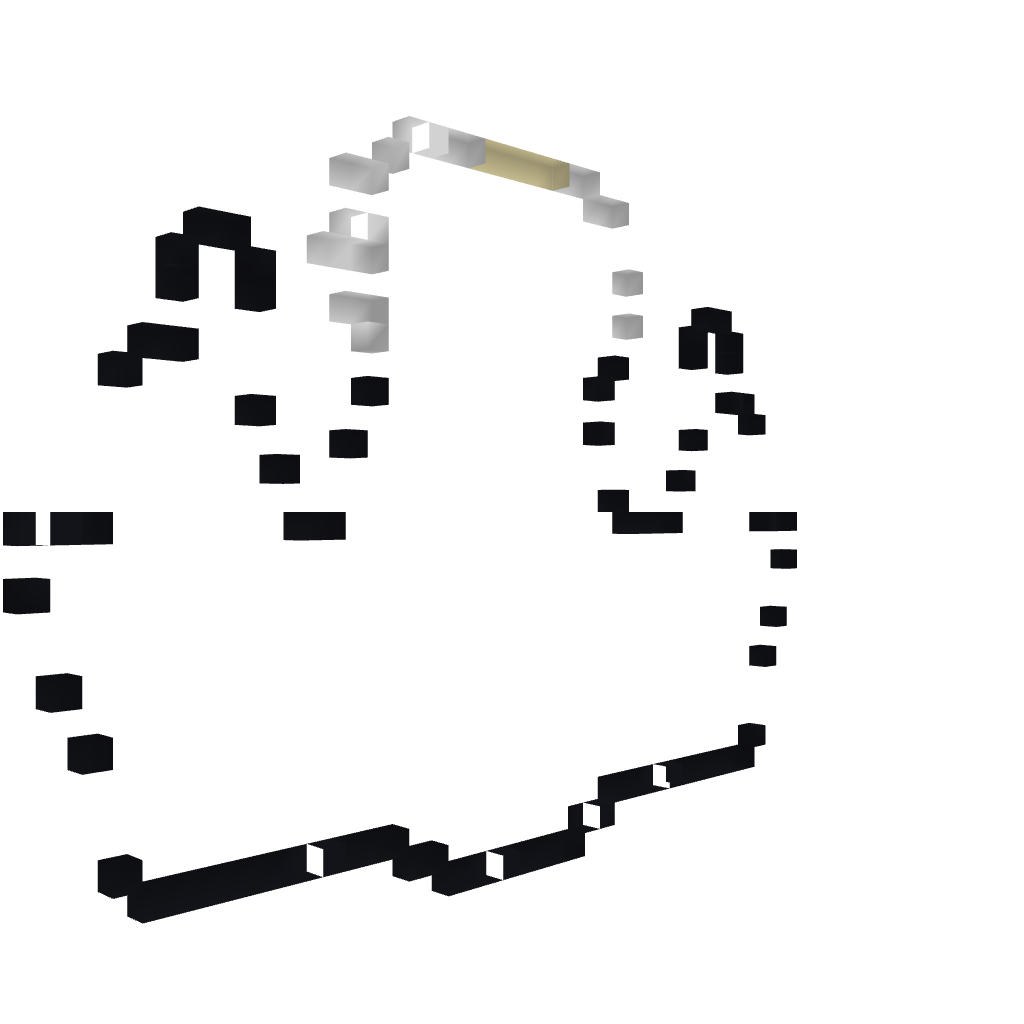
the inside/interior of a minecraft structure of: Dr Wily